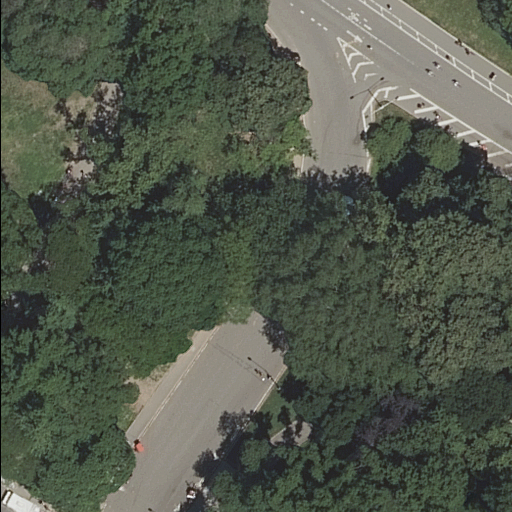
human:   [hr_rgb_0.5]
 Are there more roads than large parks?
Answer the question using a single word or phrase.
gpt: yes

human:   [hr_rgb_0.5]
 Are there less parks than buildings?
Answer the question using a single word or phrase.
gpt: no

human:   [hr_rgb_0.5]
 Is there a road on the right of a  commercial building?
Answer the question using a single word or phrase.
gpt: no

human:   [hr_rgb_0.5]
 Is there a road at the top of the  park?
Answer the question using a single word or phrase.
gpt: no

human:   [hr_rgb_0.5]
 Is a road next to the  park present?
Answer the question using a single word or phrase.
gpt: yes

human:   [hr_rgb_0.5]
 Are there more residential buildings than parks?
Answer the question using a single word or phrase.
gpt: no

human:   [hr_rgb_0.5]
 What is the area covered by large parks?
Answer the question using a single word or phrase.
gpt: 10625m2

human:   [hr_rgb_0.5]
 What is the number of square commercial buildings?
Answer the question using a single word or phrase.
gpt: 0

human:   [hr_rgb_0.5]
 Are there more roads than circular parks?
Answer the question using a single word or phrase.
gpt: yes

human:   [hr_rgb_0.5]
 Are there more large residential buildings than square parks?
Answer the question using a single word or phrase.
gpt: no

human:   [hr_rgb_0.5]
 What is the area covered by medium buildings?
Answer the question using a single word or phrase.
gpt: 0m2

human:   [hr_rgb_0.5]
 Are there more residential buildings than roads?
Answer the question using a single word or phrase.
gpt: no

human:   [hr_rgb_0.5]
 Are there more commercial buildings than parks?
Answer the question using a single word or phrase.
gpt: no

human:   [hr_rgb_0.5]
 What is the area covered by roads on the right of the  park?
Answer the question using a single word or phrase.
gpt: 0m2

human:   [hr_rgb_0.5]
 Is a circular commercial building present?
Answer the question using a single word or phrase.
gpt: no

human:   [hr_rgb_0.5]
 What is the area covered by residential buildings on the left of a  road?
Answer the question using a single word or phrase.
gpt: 0m2

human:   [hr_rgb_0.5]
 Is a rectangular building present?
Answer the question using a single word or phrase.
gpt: no

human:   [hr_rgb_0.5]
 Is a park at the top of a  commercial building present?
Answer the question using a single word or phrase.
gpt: no

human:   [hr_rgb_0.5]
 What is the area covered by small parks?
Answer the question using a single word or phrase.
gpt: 0m2

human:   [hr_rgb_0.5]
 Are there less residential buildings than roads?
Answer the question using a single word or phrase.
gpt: yes

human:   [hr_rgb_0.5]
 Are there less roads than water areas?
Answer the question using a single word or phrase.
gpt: no

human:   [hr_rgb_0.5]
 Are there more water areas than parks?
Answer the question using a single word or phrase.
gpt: no

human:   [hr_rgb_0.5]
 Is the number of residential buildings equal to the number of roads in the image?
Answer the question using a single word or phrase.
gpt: no

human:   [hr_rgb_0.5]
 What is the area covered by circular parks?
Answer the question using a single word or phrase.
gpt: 0m2

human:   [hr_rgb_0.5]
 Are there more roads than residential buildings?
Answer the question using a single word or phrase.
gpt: yes

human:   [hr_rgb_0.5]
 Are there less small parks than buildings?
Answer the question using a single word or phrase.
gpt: no

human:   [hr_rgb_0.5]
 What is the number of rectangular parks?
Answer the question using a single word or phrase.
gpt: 1

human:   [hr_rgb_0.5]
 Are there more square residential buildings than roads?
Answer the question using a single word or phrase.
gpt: no

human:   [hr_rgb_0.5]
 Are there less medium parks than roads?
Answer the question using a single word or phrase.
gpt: yes

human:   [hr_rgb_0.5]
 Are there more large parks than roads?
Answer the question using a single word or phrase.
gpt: no

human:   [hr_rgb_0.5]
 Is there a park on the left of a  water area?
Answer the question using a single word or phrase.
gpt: no

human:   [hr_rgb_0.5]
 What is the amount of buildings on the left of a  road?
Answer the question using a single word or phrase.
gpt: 0

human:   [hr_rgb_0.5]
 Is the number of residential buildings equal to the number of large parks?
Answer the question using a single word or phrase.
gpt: no

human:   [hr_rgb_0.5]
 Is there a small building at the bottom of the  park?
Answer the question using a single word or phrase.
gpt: no

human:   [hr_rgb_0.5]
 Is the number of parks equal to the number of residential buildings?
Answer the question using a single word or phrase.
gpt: no

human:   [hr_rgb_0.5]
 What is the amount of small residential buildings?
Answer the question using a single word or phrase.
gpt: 0